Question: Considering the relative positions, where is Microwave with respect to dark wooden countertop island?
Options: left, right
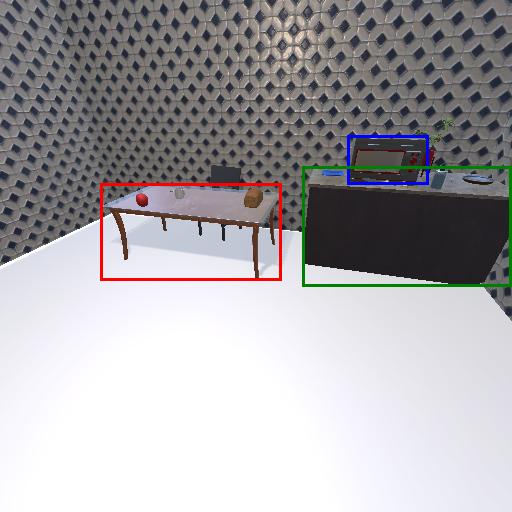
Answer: left